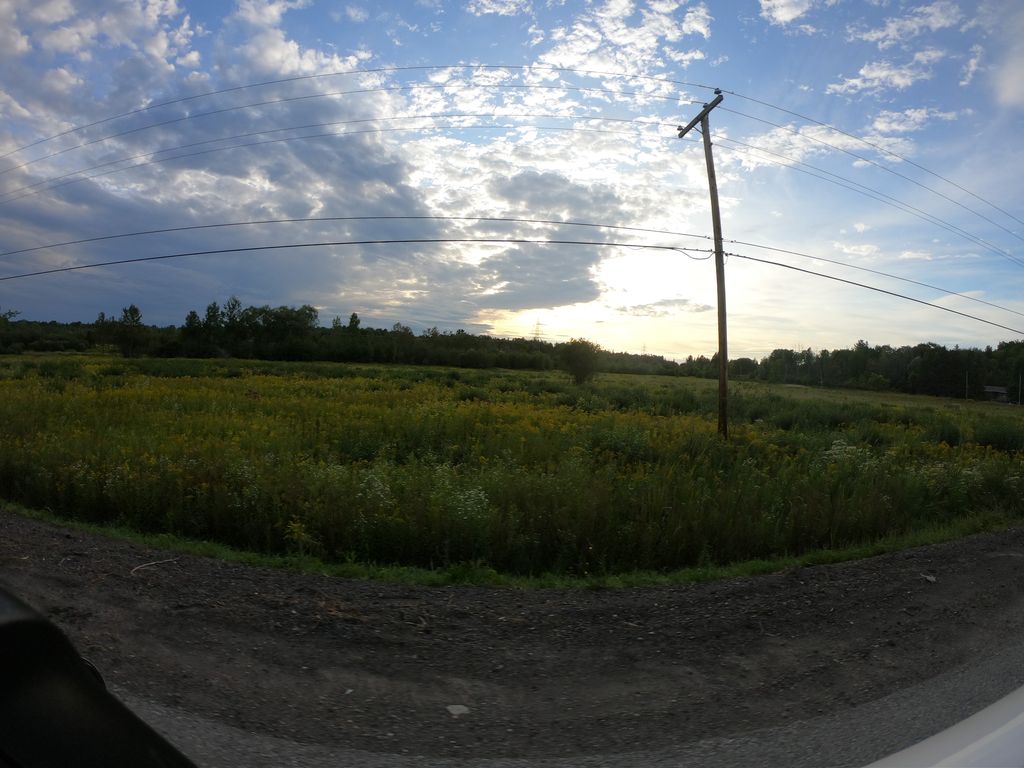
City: ottawa-gatineau